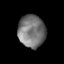
Tissue: lung
Cell type: Epithelial cells
Senescence score: 0.2257
Nuclear area (px): 865
Mean DAPI intensity: 117.843